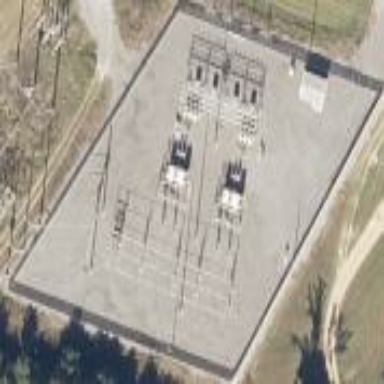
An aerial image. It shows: There is distribution substation enclosed by fence.